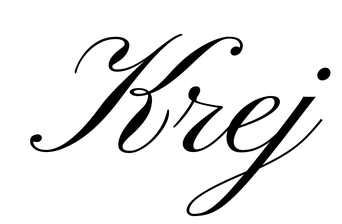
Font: PinyonScript-Regular